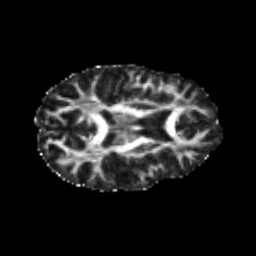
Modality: FA
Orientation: axial
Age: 22
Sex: female
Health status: healthy
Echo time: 0.074 s